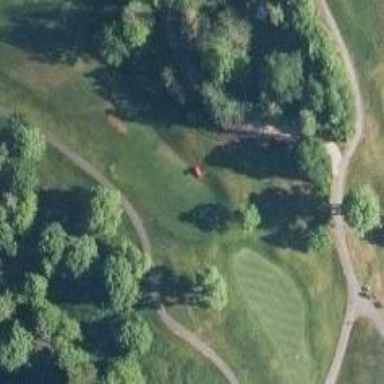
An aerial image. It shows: Path for both road and golf.